Field crop: maize
Growth stage: 1
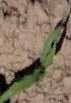
Species: maize